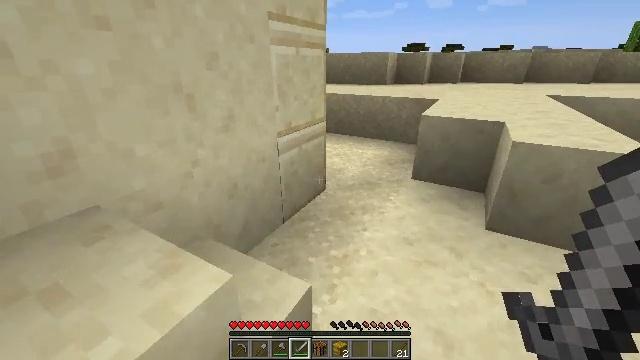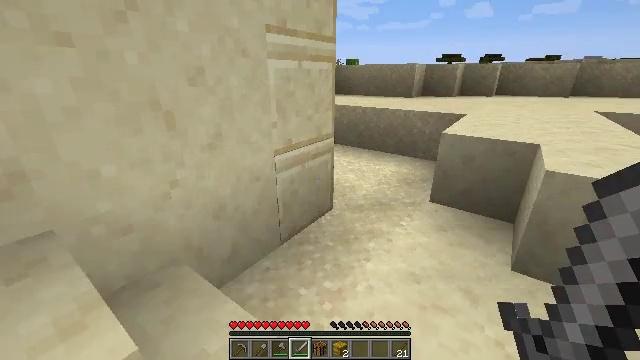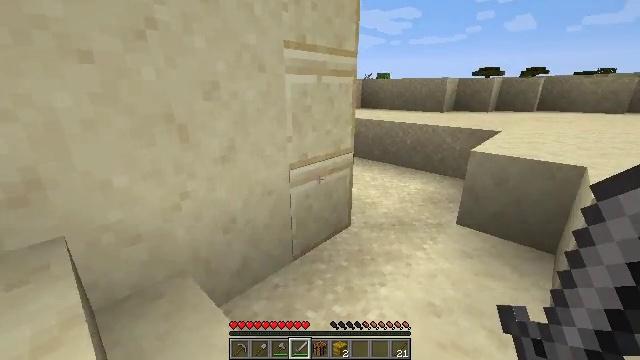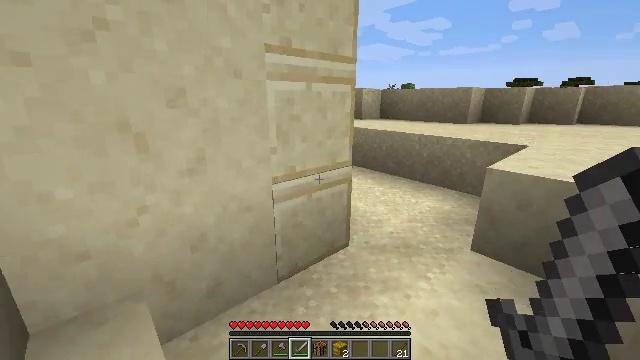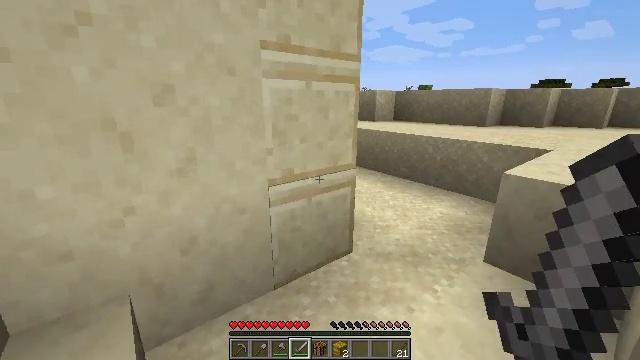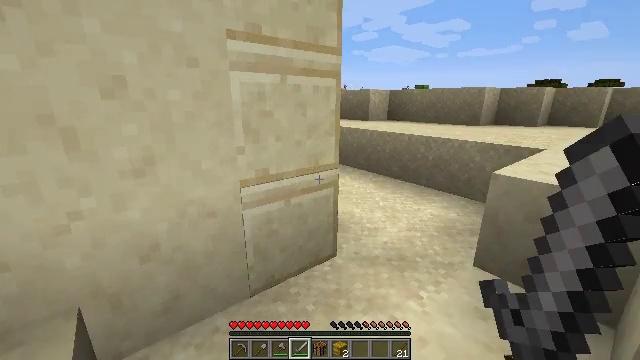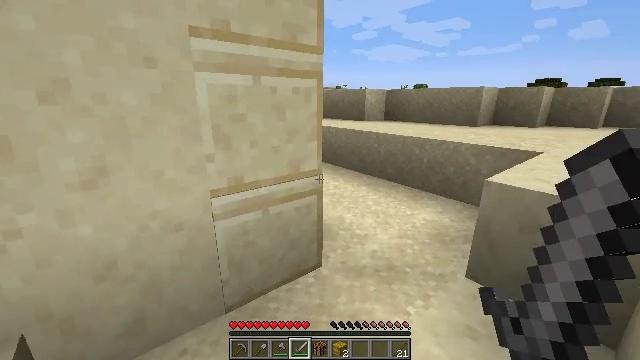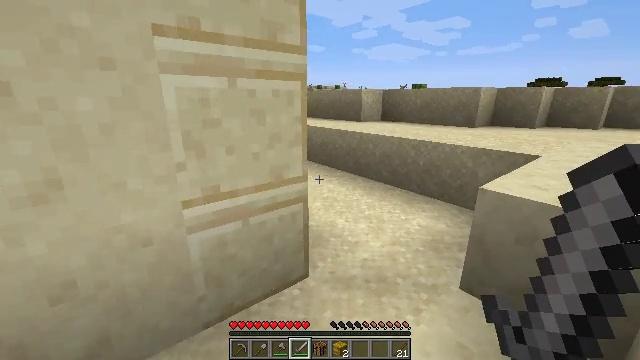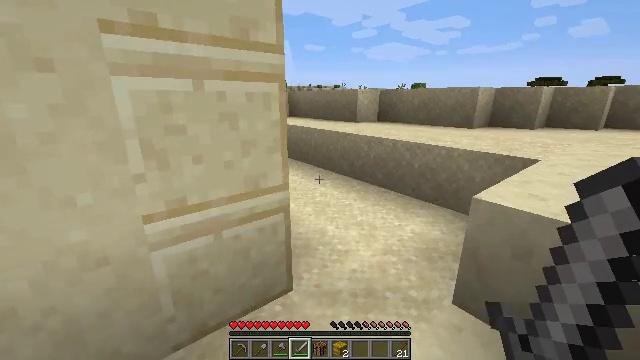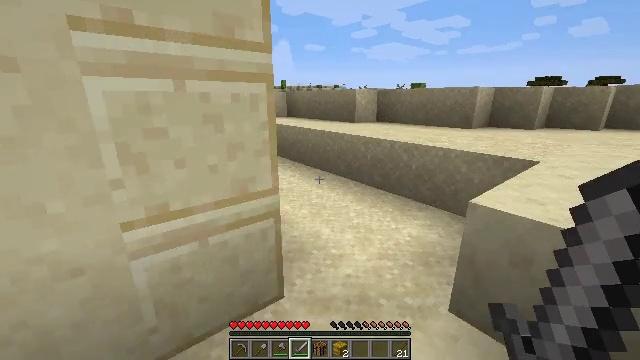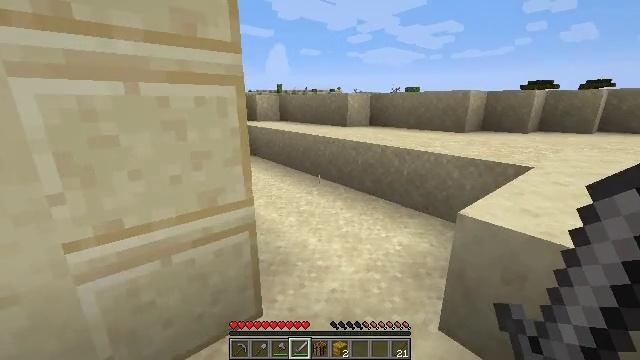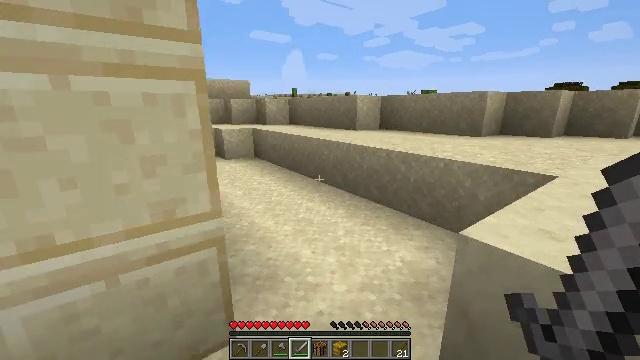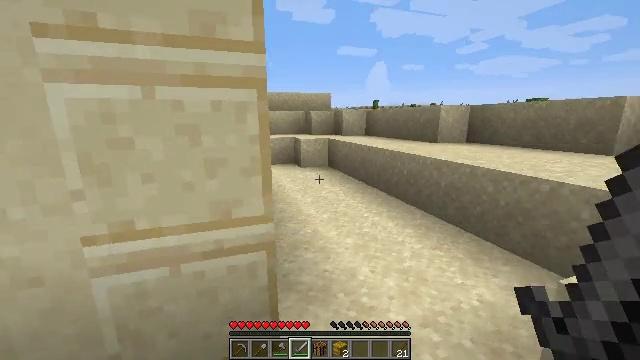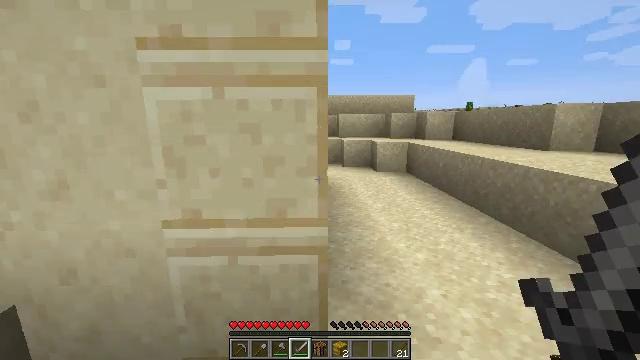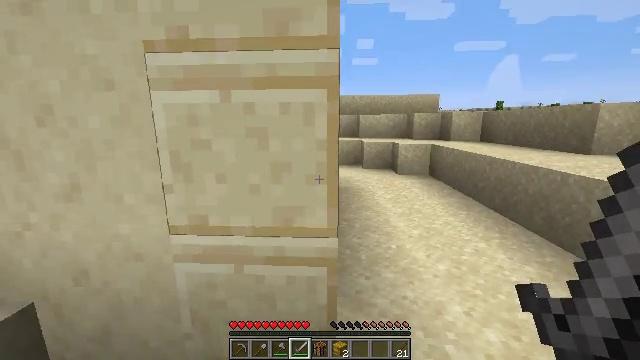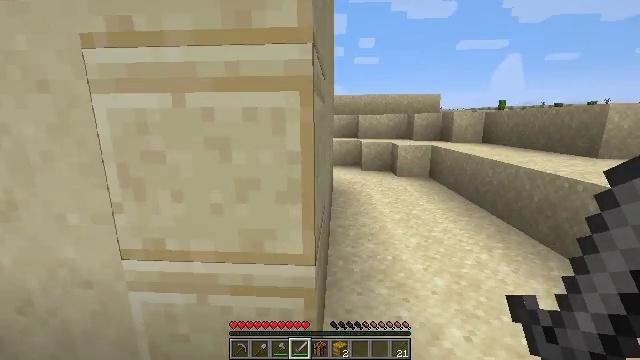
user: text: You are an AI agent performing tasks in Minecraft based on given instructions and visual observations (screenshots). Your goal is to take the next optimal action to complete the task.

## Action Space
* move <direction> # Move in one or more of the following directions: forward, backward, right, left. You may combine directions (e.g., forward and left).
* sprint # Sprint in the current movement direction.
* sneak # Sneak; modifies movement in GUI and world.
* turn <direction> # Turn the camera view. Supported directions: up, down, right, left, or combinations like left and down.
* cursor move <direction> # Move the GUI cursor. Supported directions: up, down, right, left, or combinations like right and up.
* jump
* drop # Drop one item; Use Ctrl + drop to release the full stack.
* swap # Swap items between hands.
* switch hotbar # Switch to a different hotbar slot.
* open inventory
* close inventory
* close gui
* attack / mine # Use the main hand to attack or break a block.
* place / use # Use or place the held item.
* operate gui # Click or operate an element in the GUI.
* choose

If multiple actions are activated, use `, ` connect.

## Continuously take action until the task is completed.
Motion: motion action
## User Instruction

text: Gather hay blocks from the farm.
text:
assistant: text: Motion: move forward and move right, turn left and up
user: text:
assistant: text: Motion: move forward and move right, turn left and up
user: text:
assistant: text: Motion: move forward and move right, turn left and up
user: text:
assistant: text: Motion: move forward and move right, turn left
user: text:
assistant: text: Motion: move forward and move right
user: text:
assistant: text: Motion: move forward and move right
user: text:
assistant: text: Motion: move forward and move right
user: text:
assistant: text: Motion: move forward and move right
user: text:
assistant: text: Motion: move forward and move right
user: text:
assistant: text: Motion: move forward and move right
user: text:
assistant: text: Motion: move forward and move right, turn left
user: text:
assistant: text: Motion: move forward and move right, turn left and up
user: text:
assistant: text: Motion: move forward, turn left
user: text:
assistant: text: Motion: move forward, turn left
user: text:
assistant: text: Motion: move forward and move right
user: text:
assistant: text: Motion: move forward and move right
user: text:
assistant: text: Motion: move forward and move right
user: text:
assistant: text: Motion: move forward and move right, turn left
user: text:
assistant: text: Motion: move forward and move right, turn left
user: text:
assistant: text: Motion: move forward and move right, turn left
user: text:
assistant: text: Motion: move forward and move right, turn left
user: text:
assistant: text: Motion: move forward and move left, turn left
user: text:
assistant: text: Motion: move forward and move left, turn left
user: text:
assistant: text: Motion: move forward and move left, turn left
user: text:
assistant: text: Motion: move forward and move left
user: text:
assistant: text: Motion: move forward and move left
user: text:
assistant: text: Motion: move forward and move left
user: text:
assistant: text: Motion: move forward
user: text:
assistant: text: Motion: move forward, sprint
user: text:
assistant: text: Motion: move forward, sprint, turn left